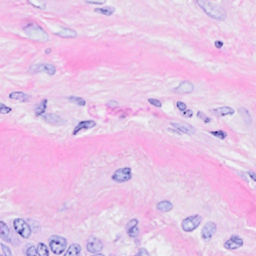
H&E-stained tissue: Breast